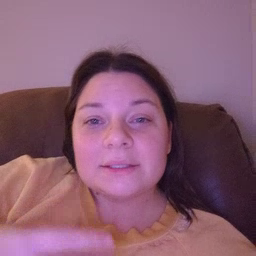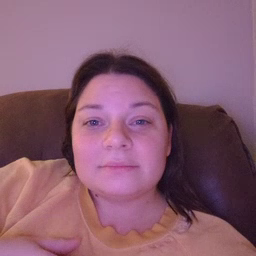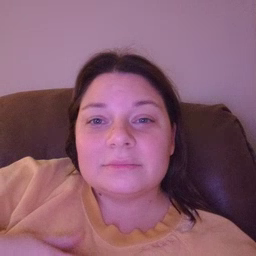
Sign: wet